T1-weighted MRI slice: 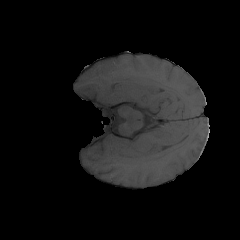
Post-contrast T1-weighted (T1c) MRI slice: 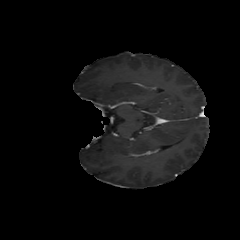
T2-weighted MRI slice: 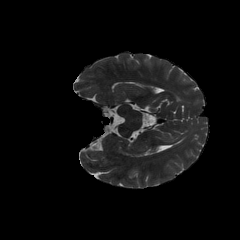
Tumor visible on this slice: no